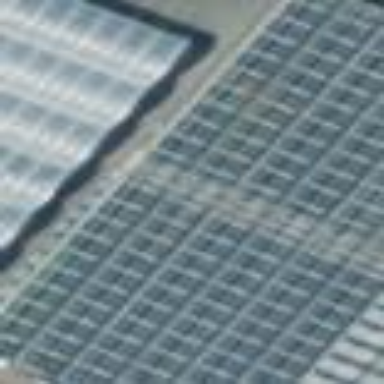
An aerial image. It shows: Greenhouse.